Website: lowes
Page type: payment
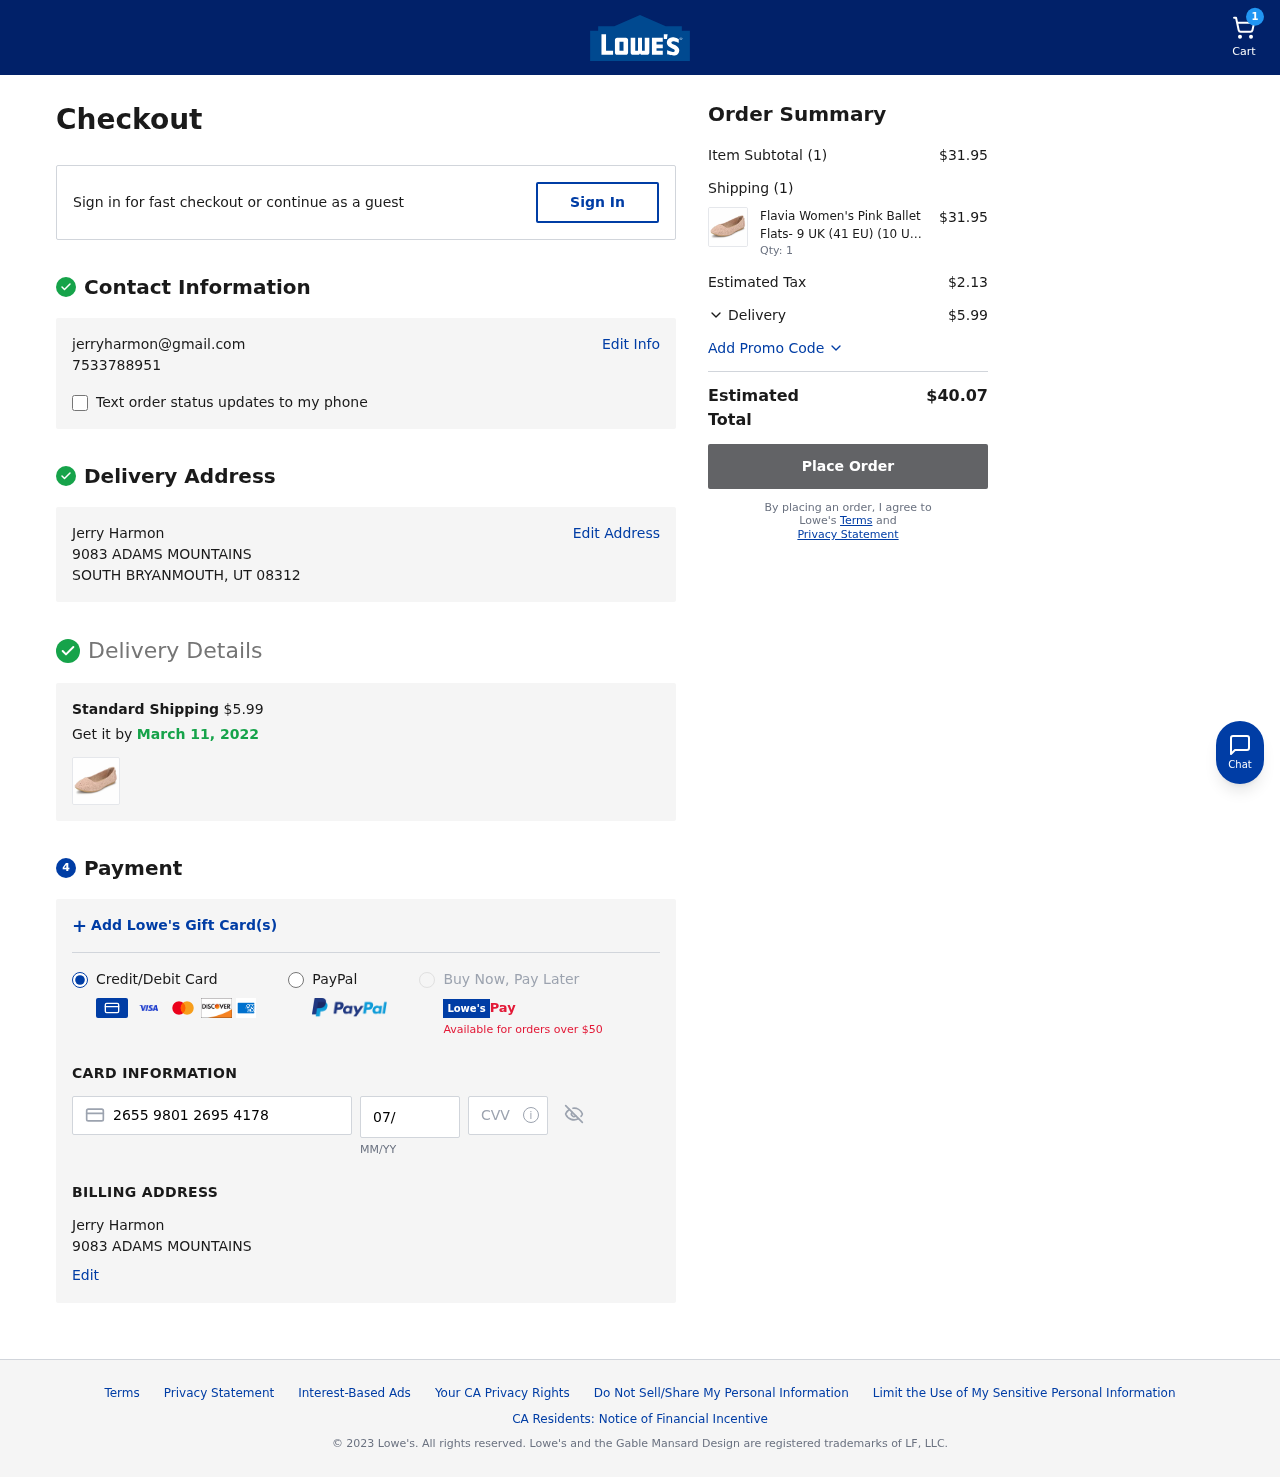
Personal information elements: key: PII_CARD_CVV
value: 575
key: PII_CARD_EXPIRY
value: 07/30
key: PII_CARD_NUMBER
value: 2655 9801 2695 4178
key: PII_EMAIL
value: jerryharmon@gmail.com
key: PII_FULLNAME
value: Jerry Harmon
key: PII_FULLNAME2
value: Jerry Harmon
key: PII_PHONE
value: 7533788951
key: PII_STREET
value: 9083 ADAMS MOUNTAINS
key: PII_STREET2
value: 9083 ADAMS MOUNTAINS
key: PII_CITY_STATE_ZIP
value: SOUTH BRYANMOUTH, UT 08312
Product elements: key: PRODUCT1_NAME
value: Flavia Women's Pink Ballet Flats- 9 UK (41 EU) (10 US) (FL-920/PNK)
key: PRODUCT1_PRICE
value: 31.95
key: PRODUCT1_QUANTITY
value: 1
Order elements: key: ORDER_NUM_ITEMS
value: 1
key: ORDER_SHIPPING_COST
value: $5.99
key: ORDER_DELIVERY_DATE
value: March 11, 2022
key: ORDER_SUBTOTAL
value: $31.95
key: ORDER_NUM_ITEMS2
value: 1
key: ORDER_TAX
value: $2.13
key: ORDER_SHIPPING_COST2
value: $5.99
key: ORDER_TOTAL
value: $40.07